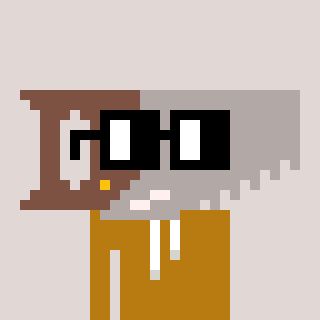
a pixel art character with square black glasses, a saw-shaped head and a gold-colored body on a warm background